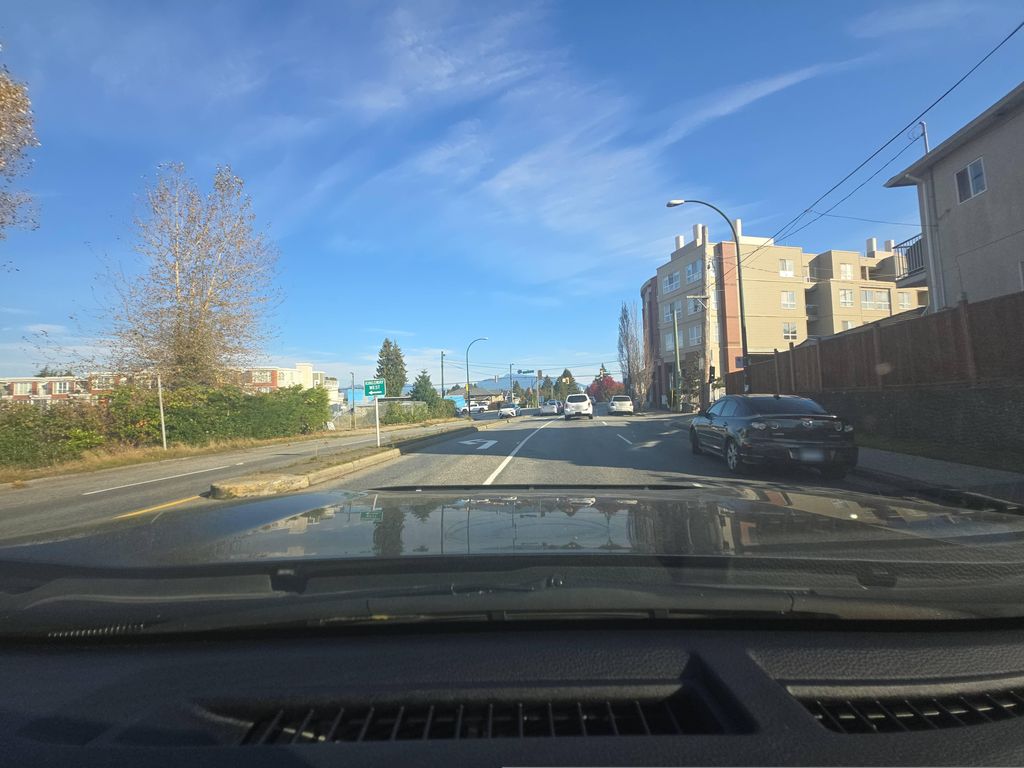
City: vancouver